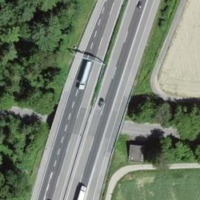
EUNIS habitat code: 57
Species observed at this site:
Milvus milvus
Buteo buteo
Circus aeruginosus